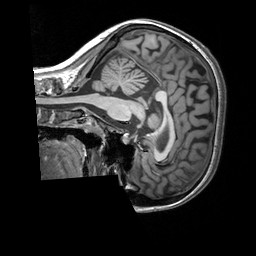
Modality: T1w
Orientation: sagittal
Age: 21
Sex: female
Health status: healthy
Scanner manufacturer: siemens
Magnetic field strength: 3 T
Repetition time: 2.3 s
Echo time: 0.00303 s